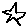
Label: star